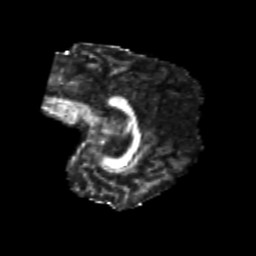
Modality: FA
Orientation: sagittal
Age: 23
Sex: female
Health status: healthy
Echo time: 0.074 s